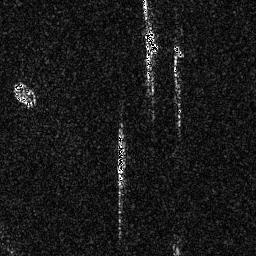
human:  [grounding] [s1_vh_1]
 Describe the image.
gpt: In the satellite image, there is  <ref>1 medium ship </ref> <box>[[45, 50, 49, 73, 0]]</box> located at center,  <ref>1 medium ship </ref> <box>[[55, 10, 61, 24, 0]]</box> located at top,  <ref>1 small ship </ref> <box>[[66, 16, 72, 22, 0]]</box> located at top.